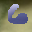
Label: 6